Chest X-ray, AP view. Patient: 12 years old, sex F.
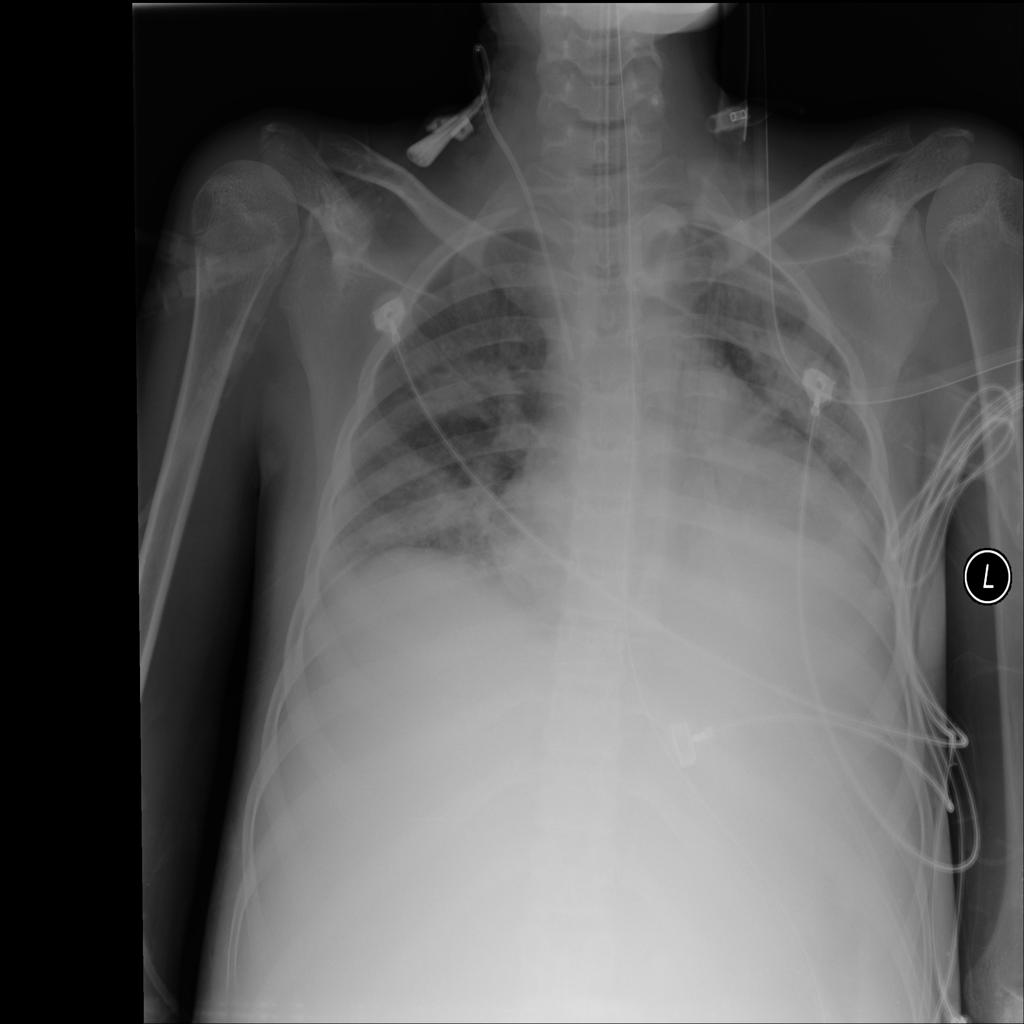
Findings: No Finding